Field crop: tomato
Growth stage: 1
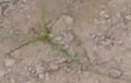
Species: cyperus